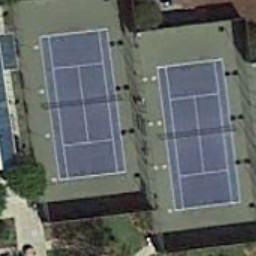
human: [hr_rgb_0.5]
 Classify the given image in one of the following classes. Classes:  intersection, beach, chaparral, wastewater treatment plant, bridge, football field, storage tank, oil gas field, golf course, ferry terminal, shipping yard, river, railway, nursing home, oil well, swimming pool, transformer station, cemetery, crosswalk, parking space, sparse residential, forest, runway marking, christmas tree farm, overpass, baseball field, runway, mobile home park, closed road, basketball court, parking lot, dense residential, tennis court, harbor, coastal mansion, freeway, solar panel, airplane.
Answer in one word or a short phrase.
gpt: tennis court